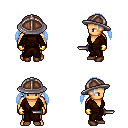
a pixel art fantasy rpg character, male body template, human, tanned skin, brown robe, teal pants, white cyan twin-tailed hairstyle, chain helm, gold gloves, brown shoes, dagger, four views (front, back, left, right), 2x2 character sprite sheet, small pixel art, hard edges, no anti-aliasing